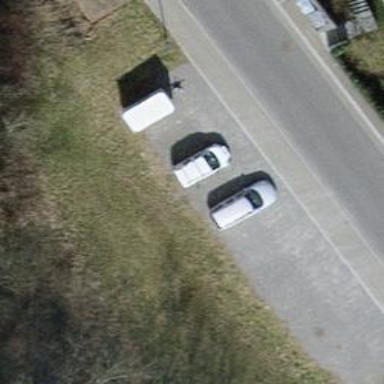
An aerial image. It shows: Parking area with gravel surface.